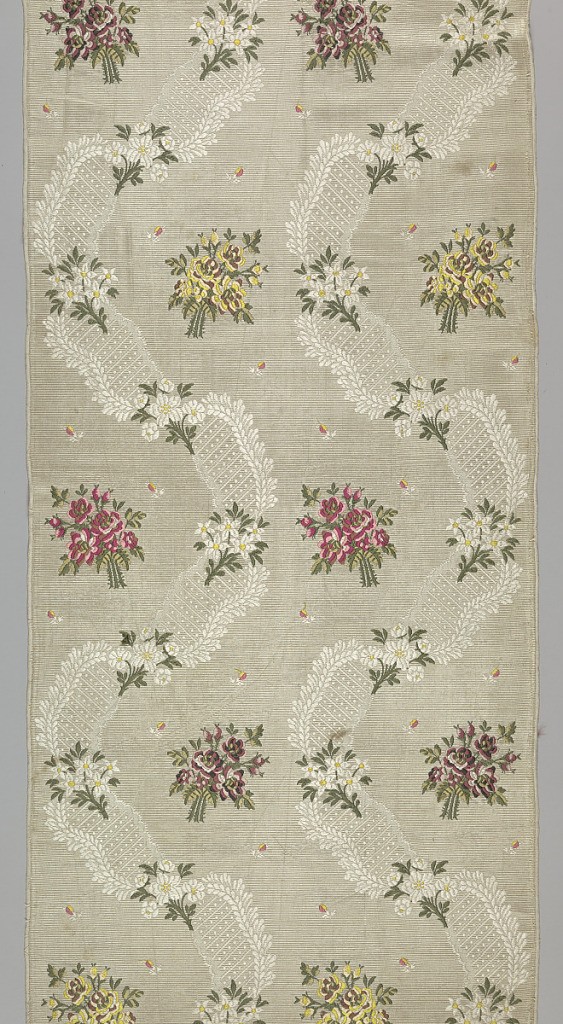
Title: Textile
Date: early 19th century
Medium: silk Technique: warp-faced plain weave with supplementary warp floats (background) and supplementary weft
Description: Nineteenth century machine-made copy of Louis XV-style fabric. Cream ribbed silk with wavy S-shaped ribbons and brocaded floral clusters in several color combinations: red, pink and green; yellow, cream and brown; and yellow and white. Scattered buds throughout in yellow and coral.